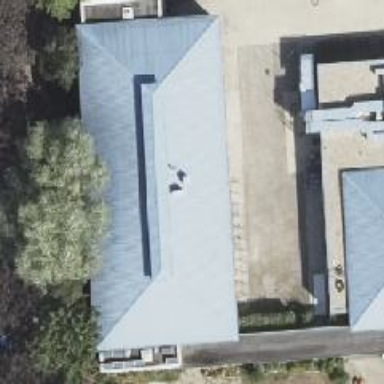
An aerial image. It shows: School building.